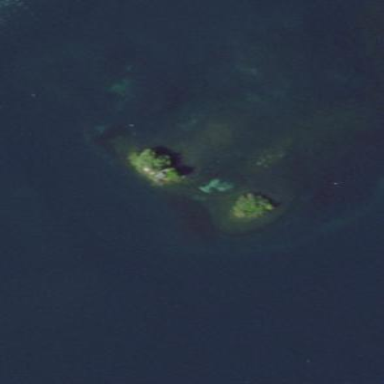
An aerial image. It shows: Islet.